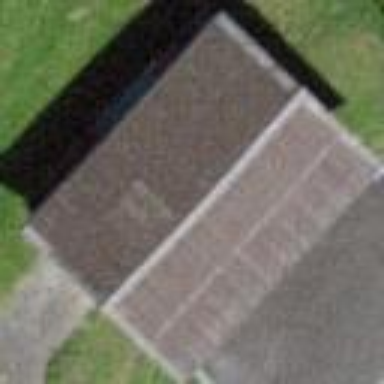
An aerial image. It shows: Garage building.